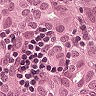
Metastatic tissue present: yes